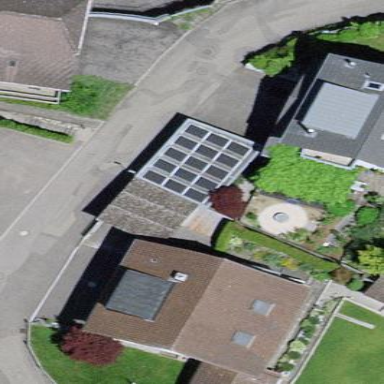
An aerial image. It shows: Garage.